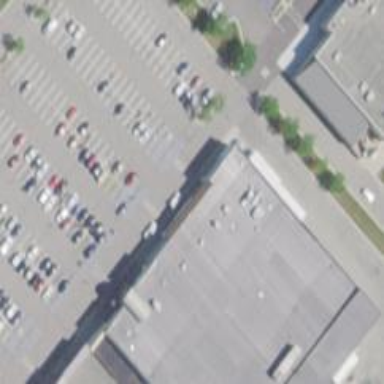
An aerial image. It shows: Supermarket.